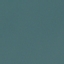
Land use / land cover class: SeaLake